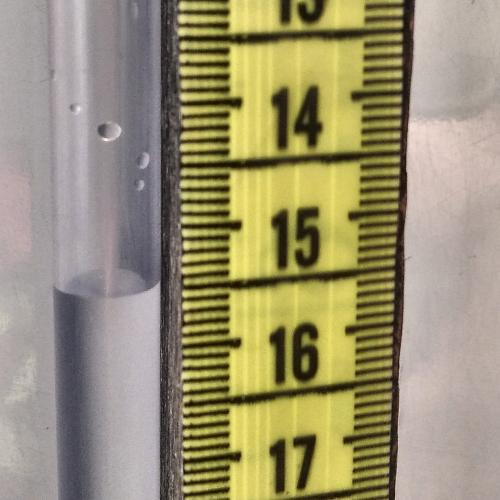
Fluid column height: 15.5 cm